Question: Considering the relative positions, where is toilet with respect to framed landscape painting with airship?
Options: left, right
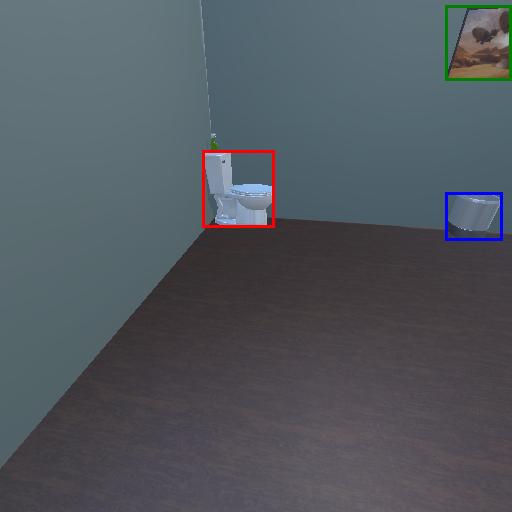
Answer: left